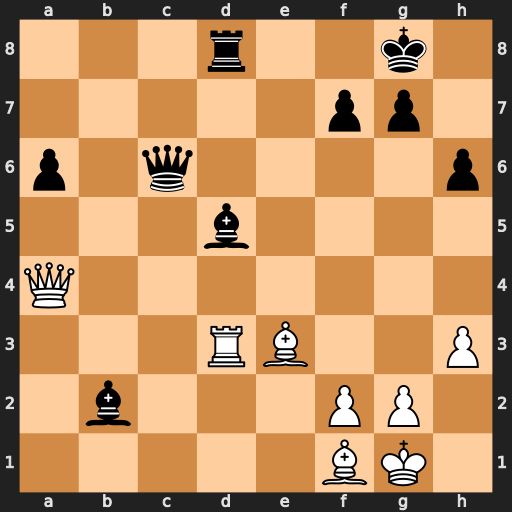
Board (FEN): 3r2k1/5pp1/p1q4p/3b4/Q7/3RB2P/1b3PP1/5BK1
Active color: w
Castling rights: -
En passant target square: -
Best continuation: Qxc6 Bxc6 Rxd8+